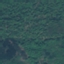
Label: Forest